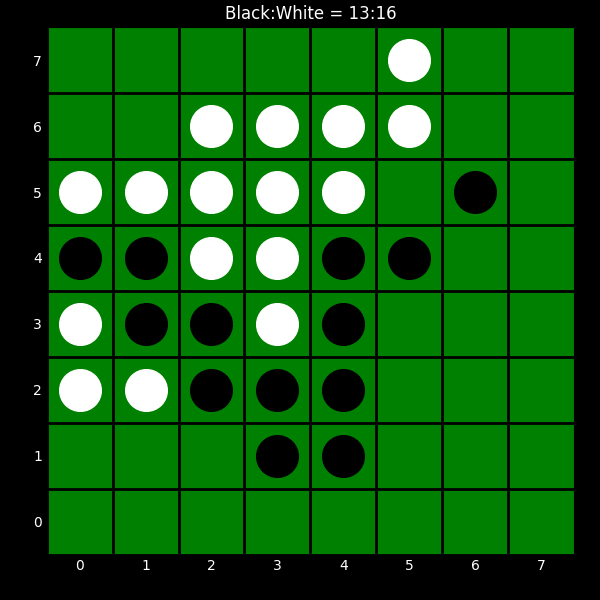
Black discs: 13
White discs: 16